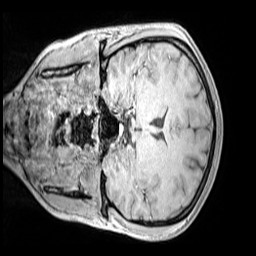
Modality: MP2RAGE
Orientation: coronal
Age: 14
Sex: female
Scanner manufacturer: siemens
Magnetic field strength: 3 T
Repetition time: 4 s
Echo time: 0.00299 s